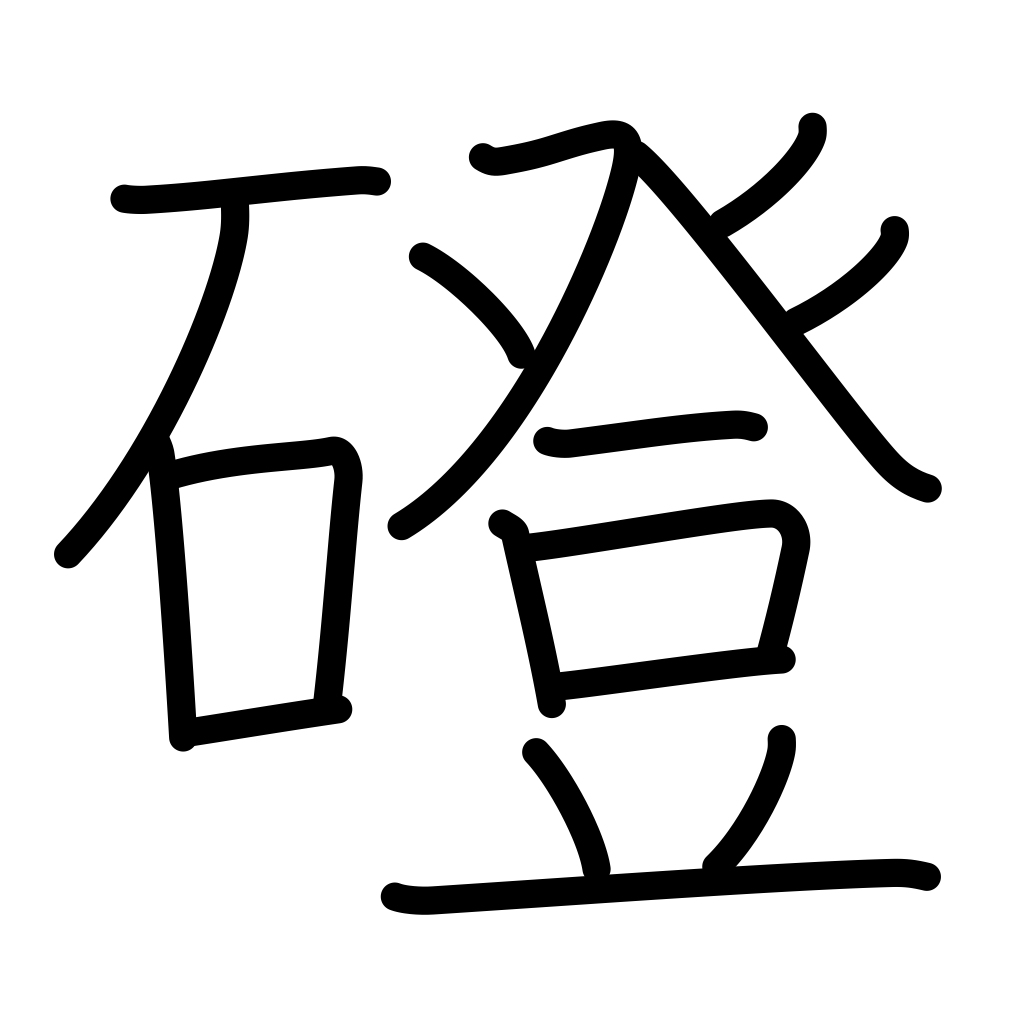
Meaning: stone steps, stone bridge